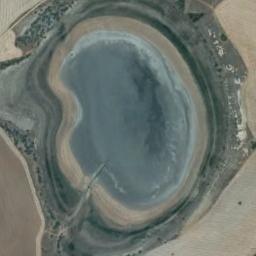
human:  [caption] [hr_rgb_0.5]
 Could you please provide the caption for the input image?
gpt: The ground is rough around the lake .

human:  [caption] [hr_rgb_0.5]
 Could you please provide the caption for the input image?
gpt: The lake is surrounded by a grove of trees and the water is sage green .

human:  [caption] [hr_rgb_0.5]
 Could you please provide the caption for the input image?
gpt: There are yellow sand and some green plants around the lake .

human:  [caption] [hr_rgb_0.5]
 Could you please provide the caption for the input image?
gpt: An almost elliptical blue lake is surrounded by yellow-brown mountains, And they are covered by white ice .

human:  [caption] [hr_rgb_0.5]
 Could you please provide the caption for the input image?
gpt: There are paths on both sides of the lake .